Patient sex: M
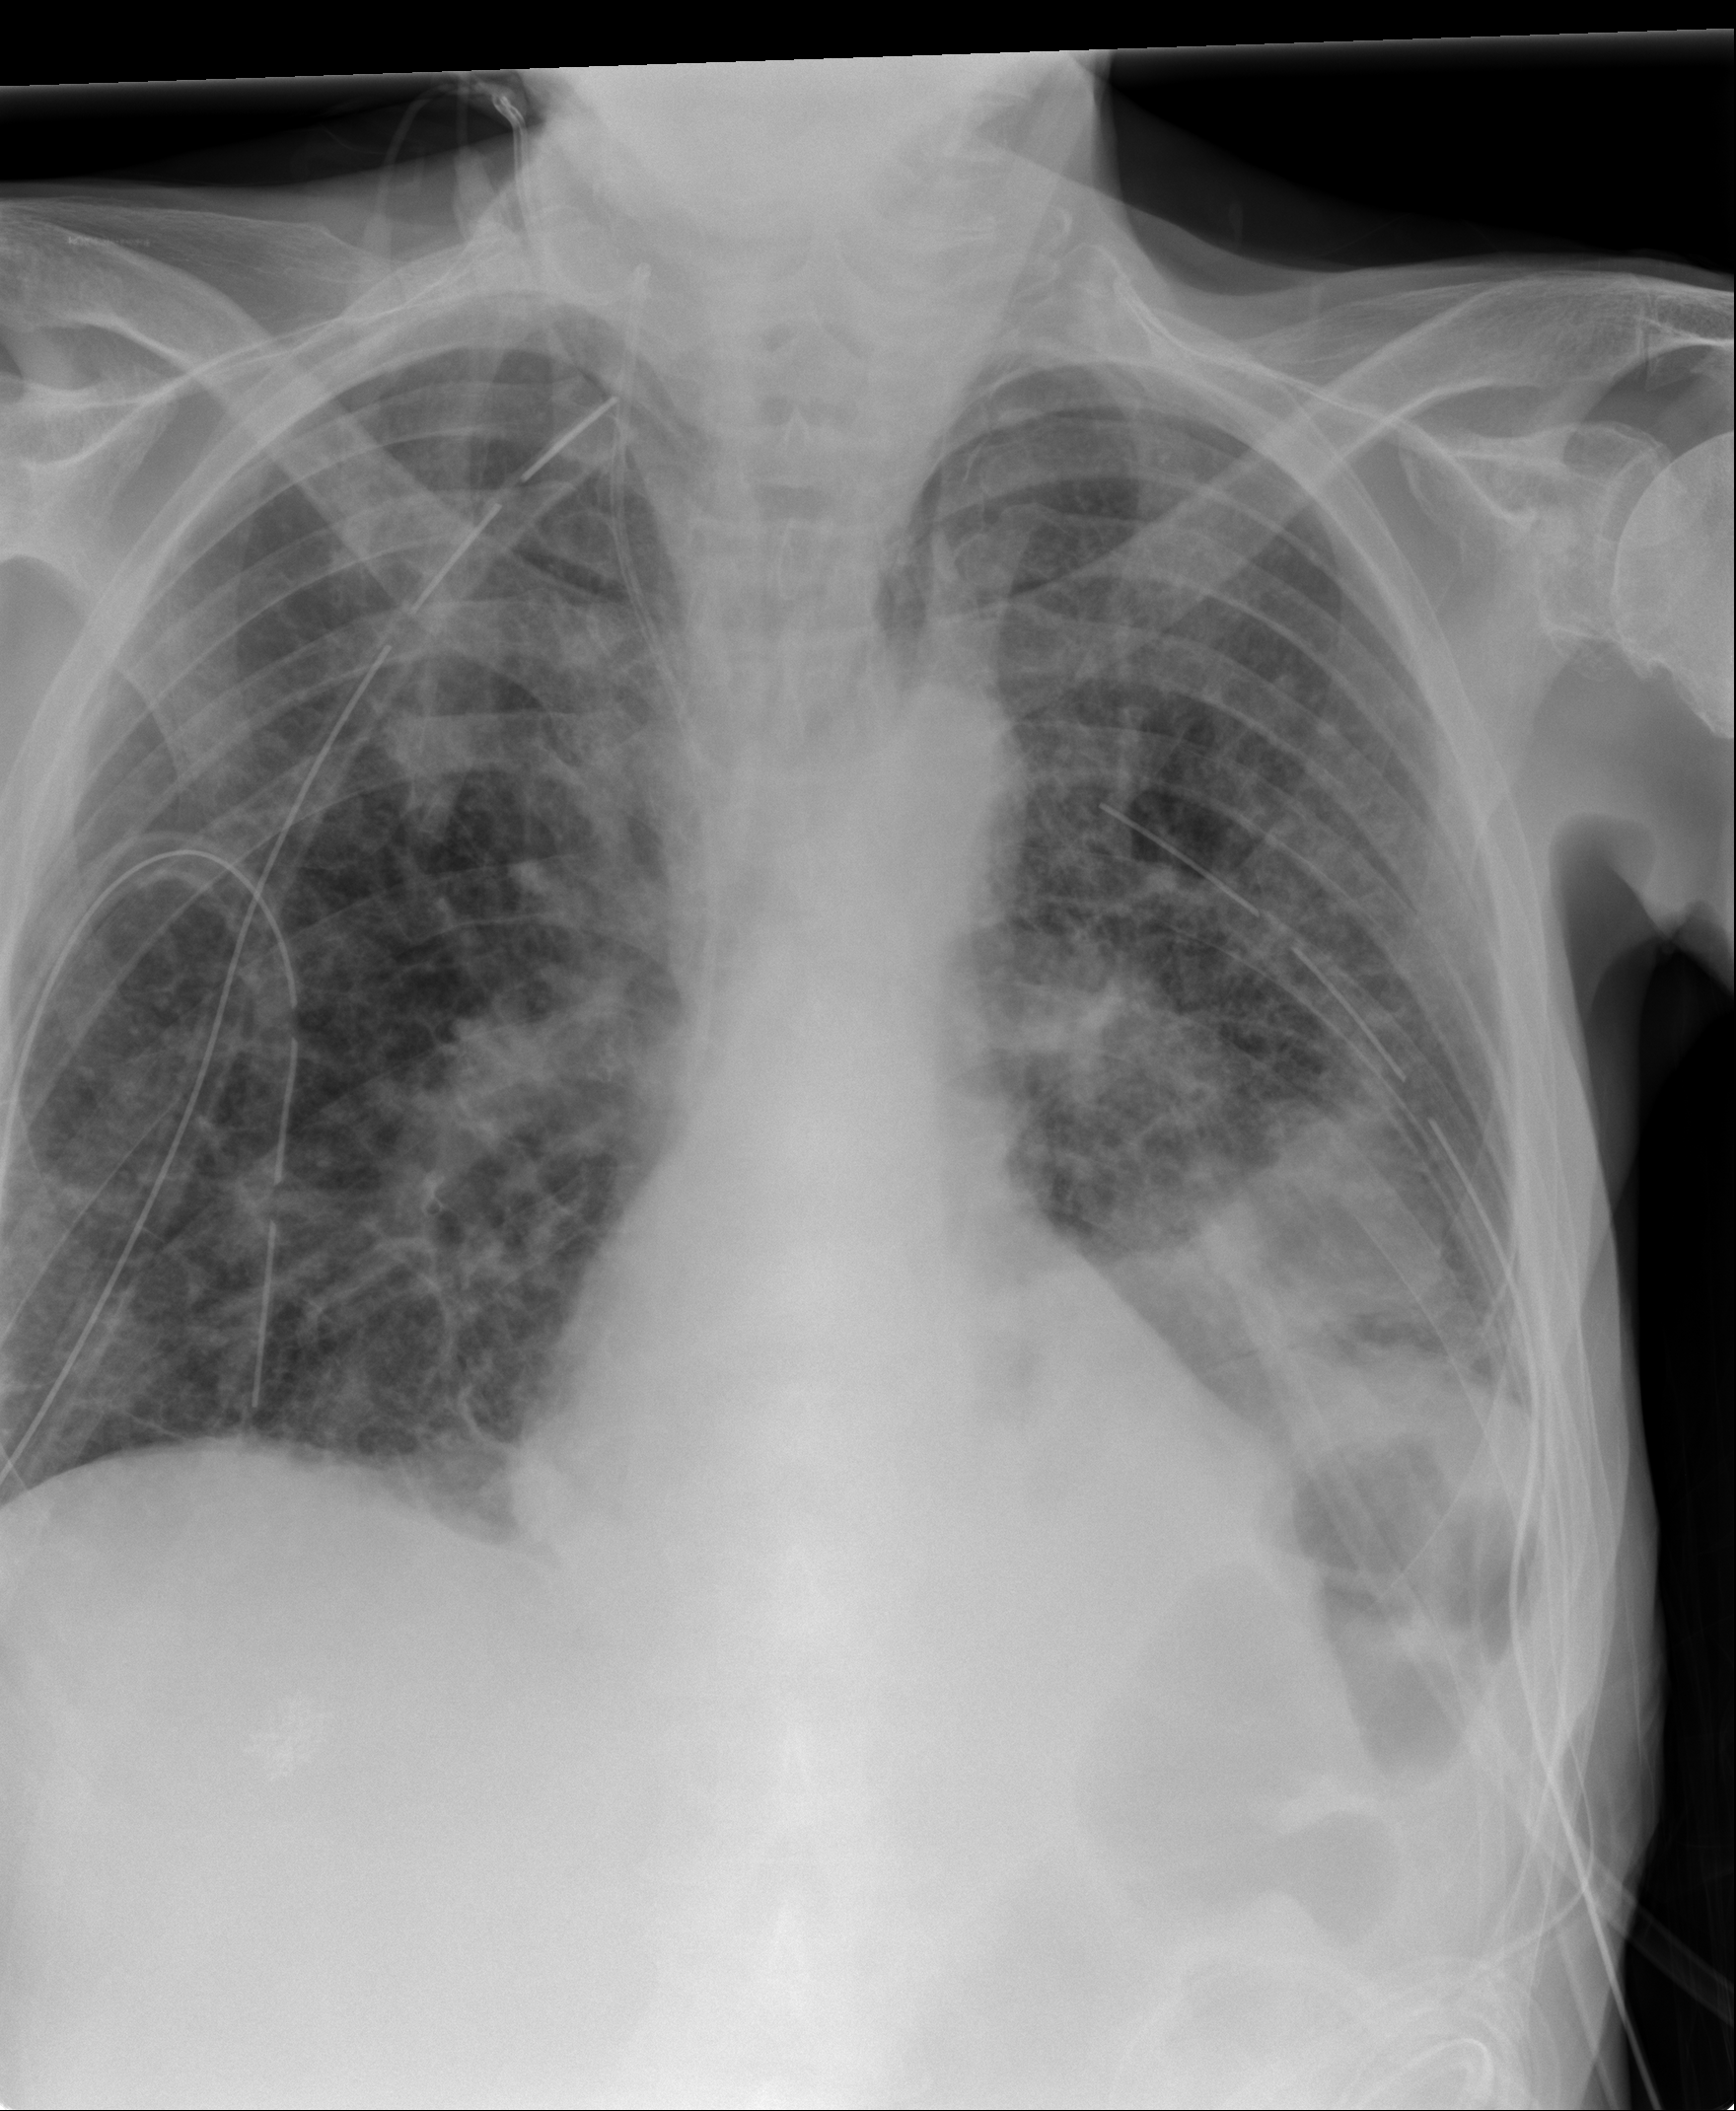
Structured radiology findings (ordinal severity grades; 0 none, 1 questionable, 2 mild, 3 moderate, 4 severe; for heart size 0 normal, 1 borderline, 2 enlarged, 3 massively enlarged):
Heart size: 0
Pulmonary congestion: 0
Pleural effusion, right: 0
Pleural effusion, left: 0
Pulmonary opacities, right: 3
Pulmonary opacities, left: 3
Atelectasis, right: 0
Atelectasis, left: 2